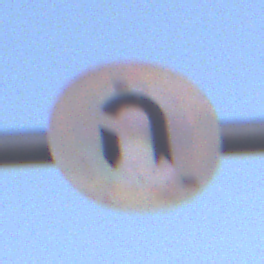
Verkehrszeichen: VerbotWenden
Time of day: SunriseSunset
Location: Outdoor (Urban)
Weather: Clear
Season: NotSpecified
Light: Natural